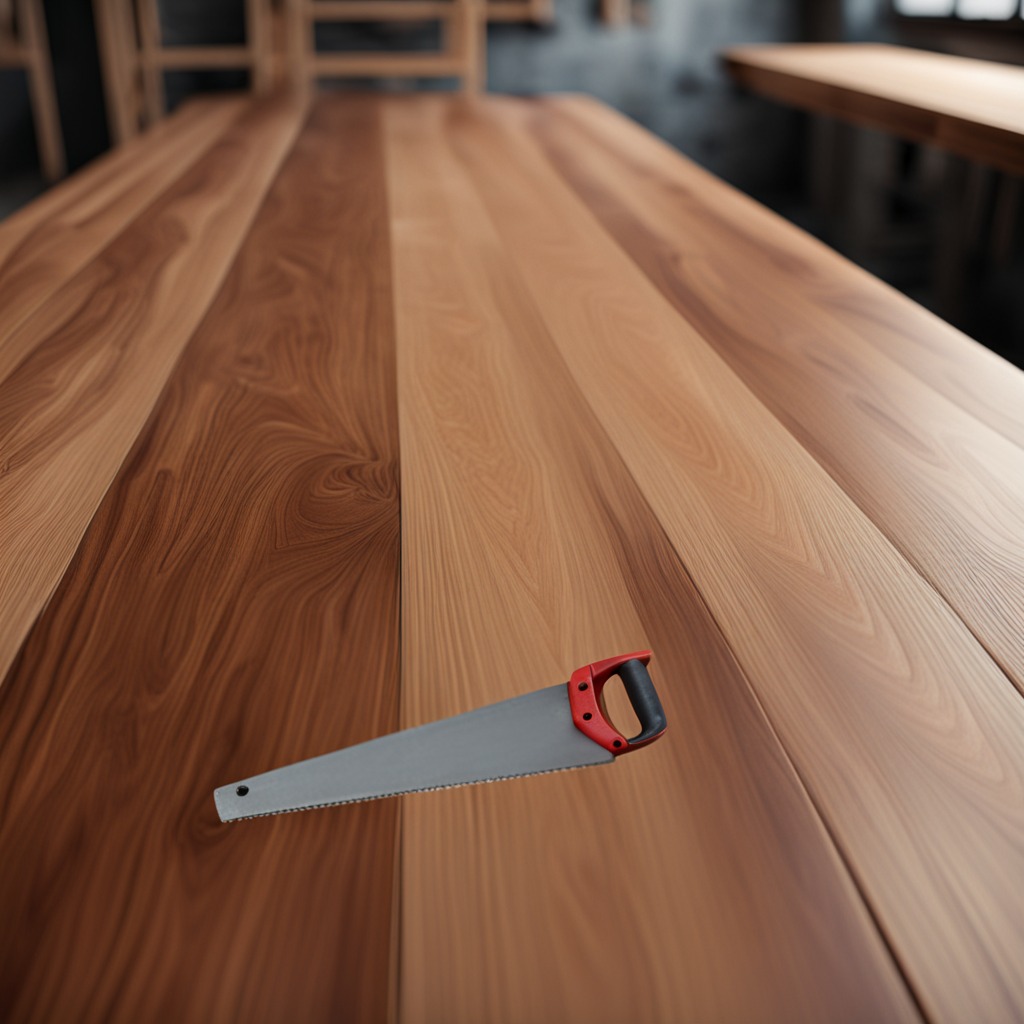
A metal saw is lying on the wooden table in a carpentry studio.